Question: I'm looking for the simplest way to break up a collection of inline-blocked divs without resorting to extra markup (such as 'br').
I started off naively thinking that the following would do the trick except that 'four' ends up on a line of its own as well which I don't really understand.
'''
.inline {
display:inline-block;
}
.newline {
display:block;
}
'''
'''
<div class="inline">one</div>
<div class="inline">two</div>
<div class="inline newline">three</div>
<div class="inline">four</div>
'''
I have tried solutions using :after/:before found here on Stackoverflow but these only work for me if my elements are inline instead of inline-block.
Regrettably I also need to support IE6!
This example below does not display properly in IE 6
'''
.inline {
float: left;
width: 50px;
height: 50px;
background: #F00;
}
.newline {
clear: left;
}
'''
'''
<div class="inline">one</div>
<div class="inline">two</div>
<div class="inline newline">three</div>
<div class="inline">four</div>
'''
The result in IE 6

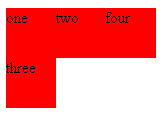
Answer: For IE6 and other old browsers you need to add a clear line for example using this code:
'''
<div class="inline">one</div>
<div class="inline">two</div>
<div class="visualClear"></div>
<div class="inline">three</div>
<div class="inline">four</div>
.inline {
float: left;
width: 50px;
height: 50px;
background: #F00;
}
.visualClear {
clear: both;
display: block;
}
'''
I know that it isn't very pretty but it will work for you.